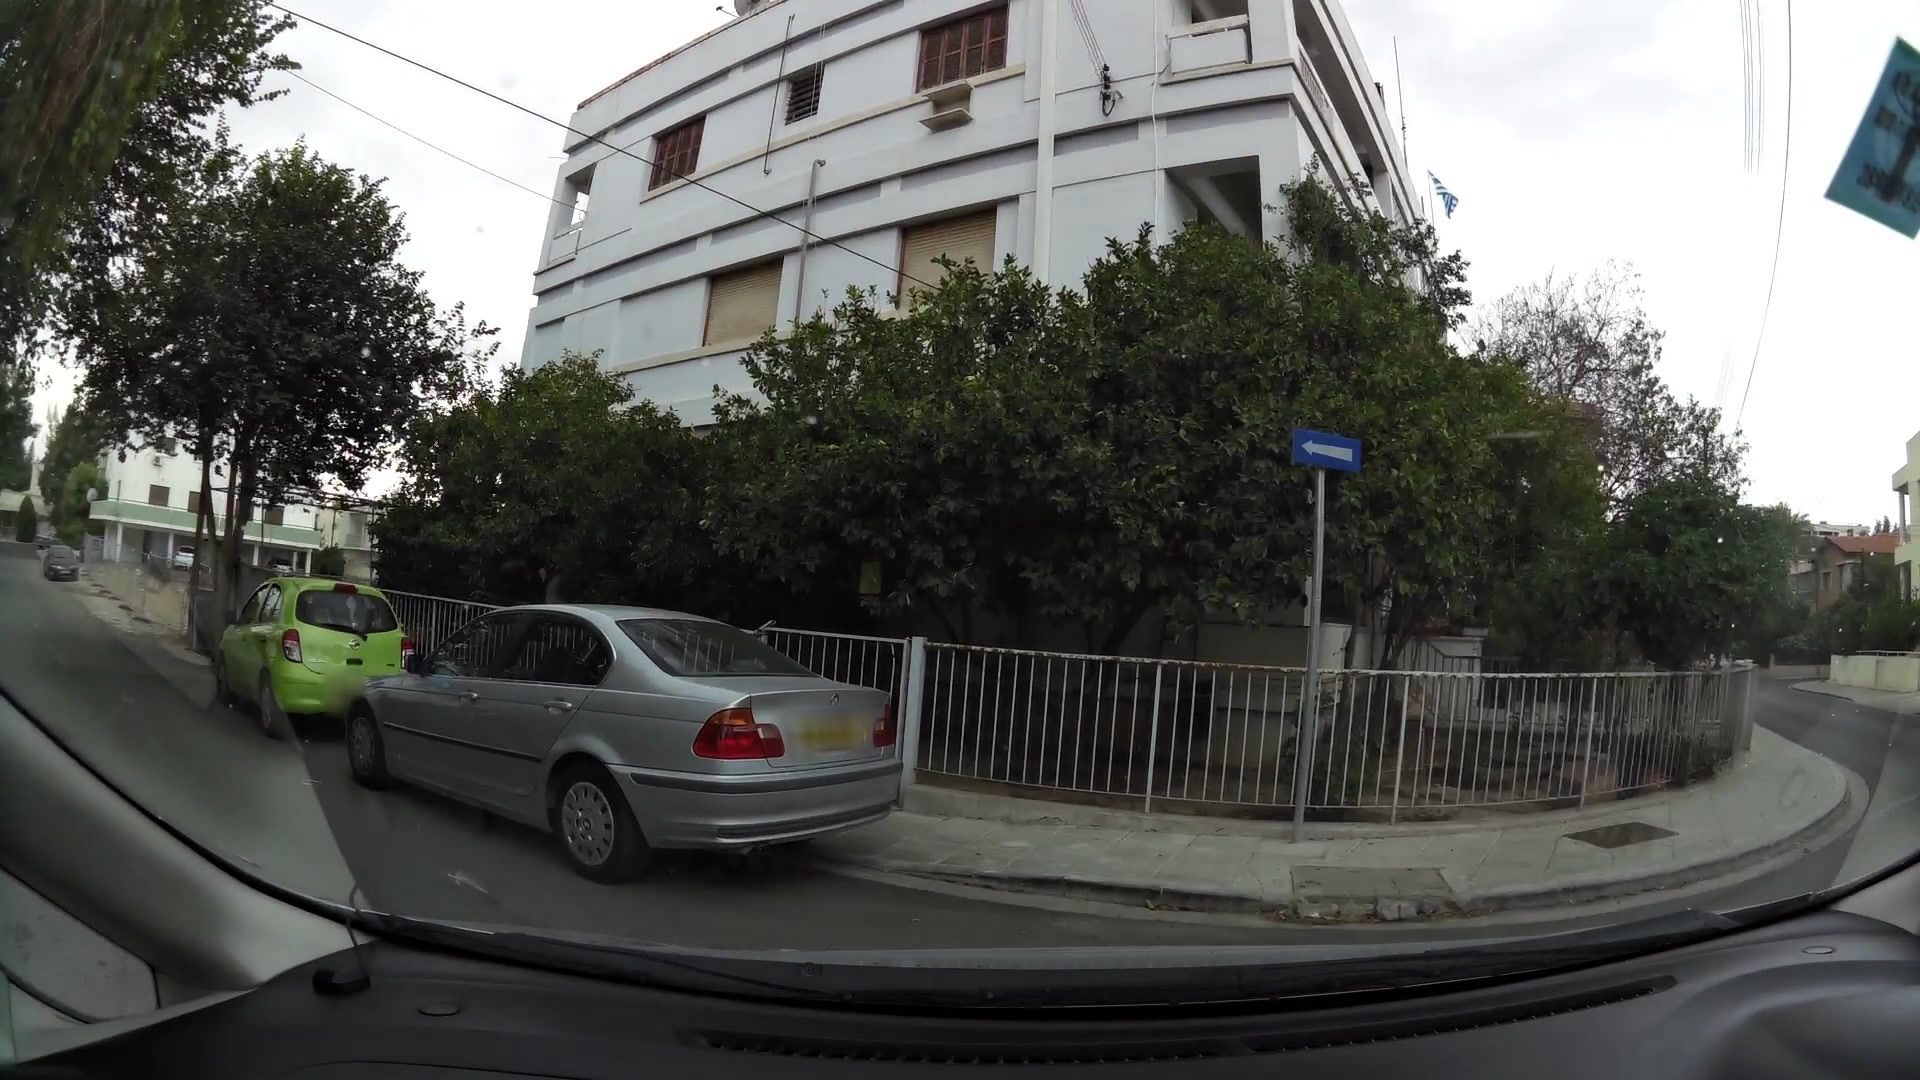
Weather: cloudy
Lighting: day
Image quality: good
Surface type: driving surface
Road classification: tertiary
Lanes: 2
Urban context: urban centre
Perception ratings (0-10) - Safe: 0.93, Lively: 0.98, Beautiful: 6.57, Boring: 1.49, Depressing: 4.24, Wealthy: 6.59